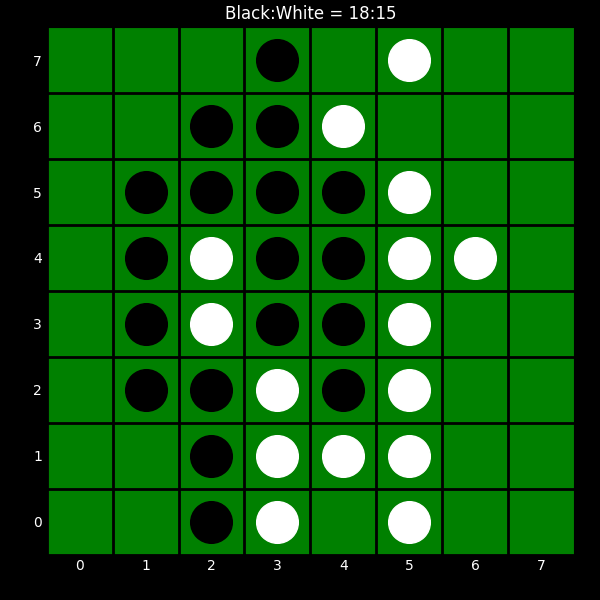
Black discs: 18
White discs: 15